Question: I have a table with three ligne and three column in a php page, I want to know how to not show a ligne when the value of data sent from the database is 0?

I have always data sent from the database to the 2 lignes in blue but for the red one there is not always data sent to this ligne, so I want to know how to hide this ligne when there is not a data sent from the database.
The code that I have actually:
'''
<table class="table-striped" id="">
<tr>
<th>Title 1</th>
<th>Title 2</th>
<th>Title 3</th>
<th>Title 4</th>
</tr>
<tbody>
<tr>
<td>
<?php echo $td1; ?>
</td>
<td>
<?php echo $td2; ?>
</td>
<td>
<ul>
<?php echo $td3; ?>
</ul>
</td>
<td>
<ul>
<?php echo $td4; ?>
</ul>
</td>
</tr>
<tr>
<td>
<?php echo $td5; ?>
</td>
<td>
<?php echo $td6; ?>
</td>
<td>
<ul>
<?php echo $td7; ?>
</ul>
</td>
<td>
<ul>
<?php echo $td8; ?>
</ul>
</td>
</tr>
<!-- the ligne bellow that i want to no show if the data sent is 0 -->
<tr>
<td>
<?php echo $td9; ?>
</td>
<td>
<?php echo $td10; ?>
</td>
<td>
<ul>
<?php echo $td11; ?>
</ul>
</td>
<td>
<ul>
<?php echo $td12; ?>
</ul>
</td>
</tr>
</tbody>
</table>
'''
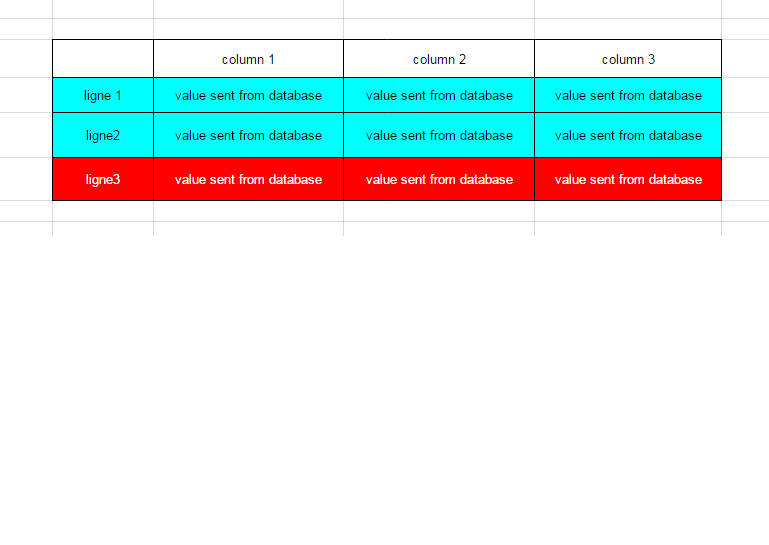
Answer: If you have nothing in '$td9' or '$td10' or ... it means there is no 3rd row in database result, so put the 'if' before 3rd data row!
'''
<table class="table-striped" id="">
<tr>
<th>Title 1</th>
<th>Title 2</th>
<th>Title 3</th>
<th>Title 4</th>
</tr>
<tbody>
<tr>
<td><?php echo $td1; ?></td>
<td> <?php echo $td2; ?></td>
<td>
<ul>
<?php echo $td3; ?>
</ul>
</td>
<td>
<ul>
<?php echo $td4; ?>
</ul>
</td>
</tr>
<tr>
<td><?php echo $td5; ?></td>
<td><?php echo $td6; ?></td>
<td>
<ul><?php echo $td7; ?> </ul>
</td>
<td>
<ul><?php echo $td8; ?></ul>
</td>
</tr>
<!-- the ligne bellow that i want to no show if the data sent is 0 -->
<?php if($td9){ ?>
<tr>
<td><?php echo $td9; ?></td>
<td><?php echo $td10; ?></td>
<td>
<ul><?php echo $td11; ?></ul>
</td>
<td>
<ul><?php echo $td12; ?></ul>
</td>
</tr>
<?php } ?>
</tbody>
</table>
'''